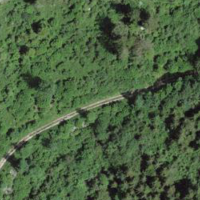
EUNIS habitat code: 43
Species observed at this site:
Petasites albus